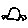
Label: car